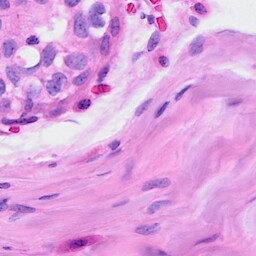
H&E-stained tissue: Breast